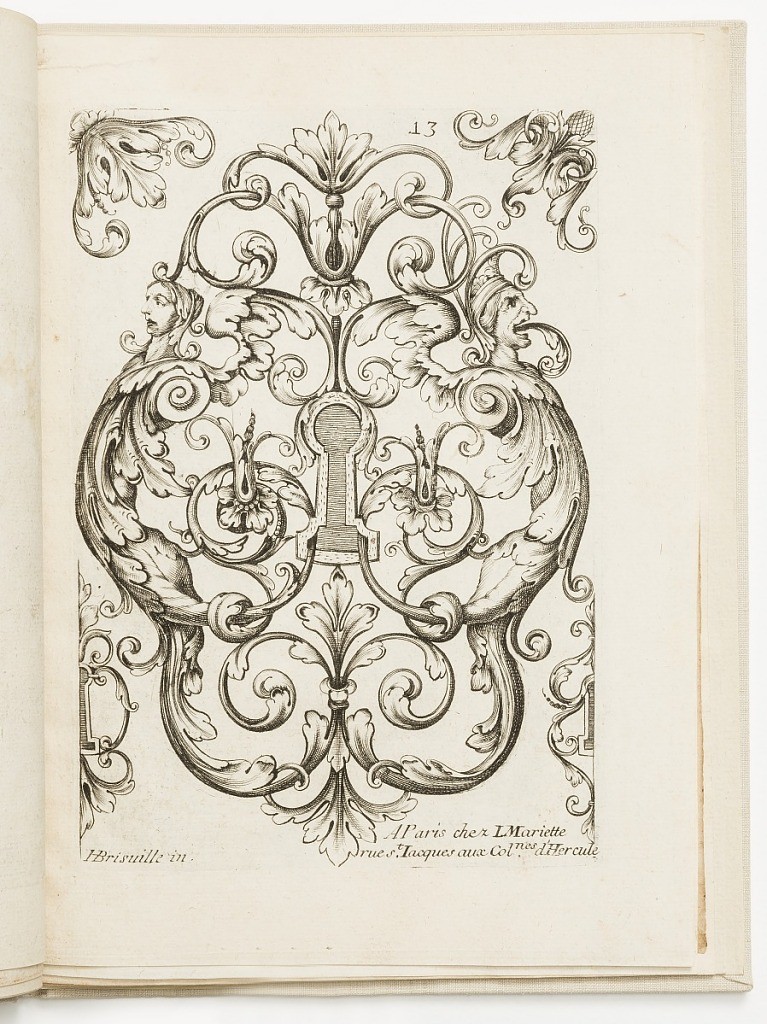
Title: Ornament Design for an Escutcheon
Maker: Hugues Brisville, French, active ca. 1663
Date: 1662
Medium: Engraving on laid paper
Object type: Print
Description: Vertical rectangle showing escutcheon surrounded by interlacing arabesques. At top, the head of a man and woman whose bodies terminate in acanthus leaves.